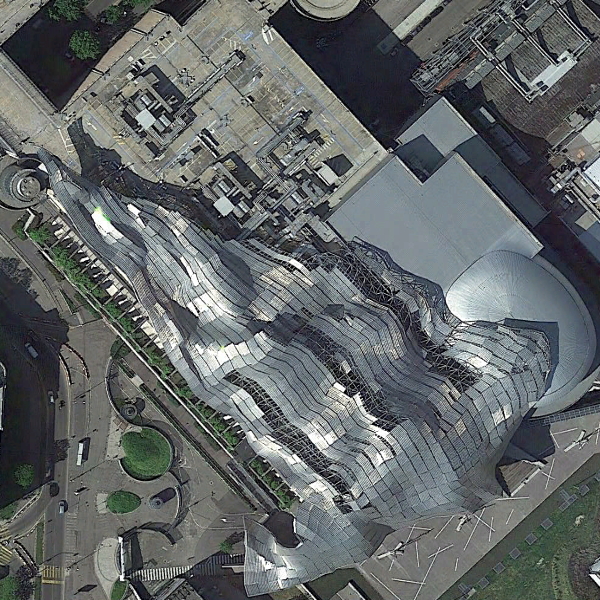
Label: Center